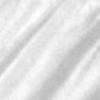
Label: change